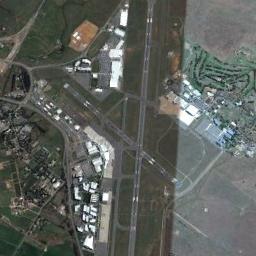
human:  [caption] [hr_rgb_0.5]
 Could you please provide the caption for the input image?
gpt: The airport was built in the middle of lush vegetation .

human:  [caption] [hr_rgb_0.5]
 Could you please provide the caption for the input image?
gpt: A complex airport with many runways and buildings is surrounded by a residential area and green farmland .

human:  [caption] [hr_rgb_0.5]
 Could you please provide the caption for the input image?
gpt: An airport with some staggered runways on the lawn and some white buildings beside .

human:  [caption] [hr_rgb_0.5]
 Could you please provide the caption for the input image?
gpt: An airport is surrounded by many buildings and fields .

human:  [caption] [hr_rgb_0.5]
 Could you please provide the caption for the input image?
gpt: Two roads intersect at the airport .